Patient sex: M
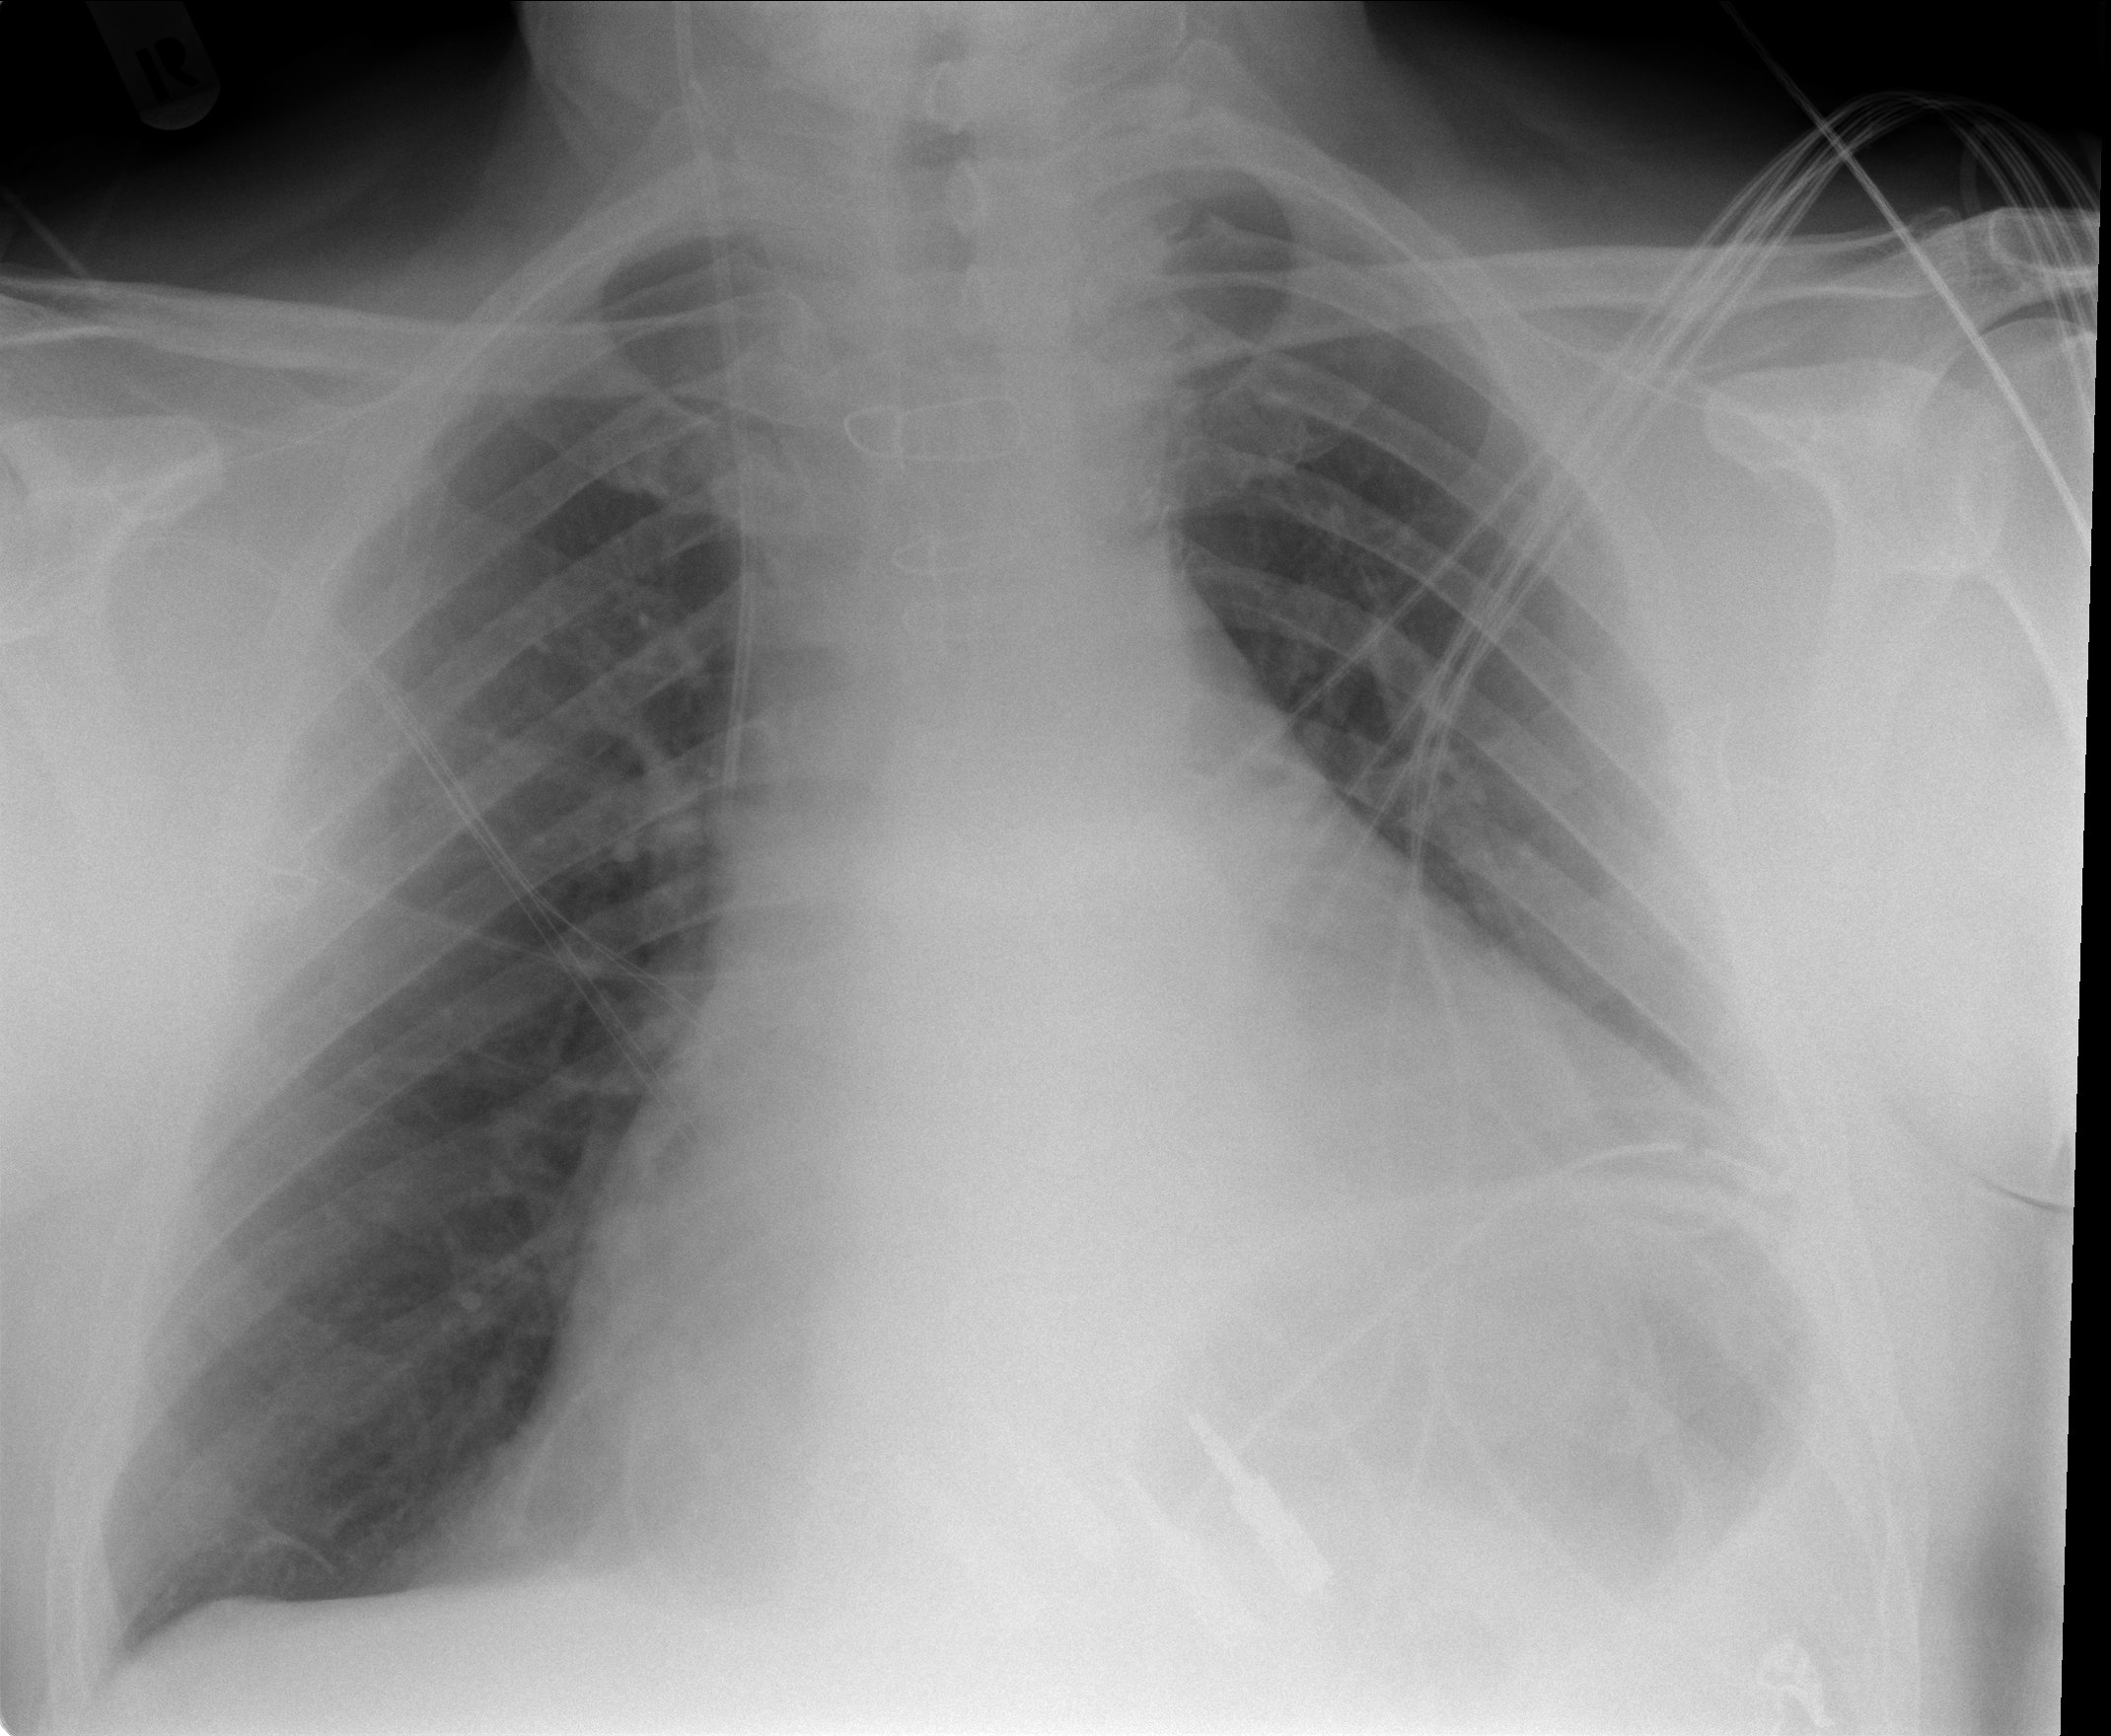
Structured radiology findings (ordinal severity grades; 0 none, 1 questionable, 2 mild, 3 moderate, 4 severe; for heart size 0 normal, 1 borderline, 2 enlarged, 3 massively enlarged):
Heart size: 3
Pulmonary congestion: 0
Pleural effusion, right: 0
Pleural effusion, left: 1
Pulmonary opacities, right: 0
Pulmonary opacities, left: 0
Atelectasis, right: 0
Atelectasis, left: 2